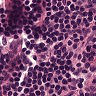
Metastatic tissue present: no